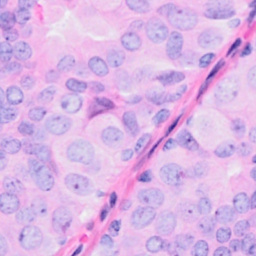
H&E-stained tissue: Breast